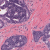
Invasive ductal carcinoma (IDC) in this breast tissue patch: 1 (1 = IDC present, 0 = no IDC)